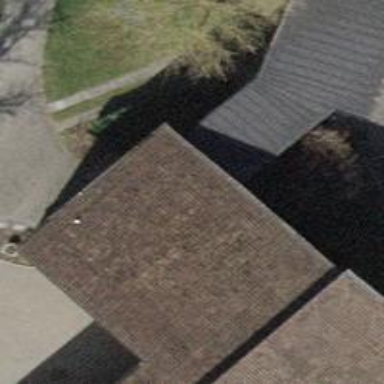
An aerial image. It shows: View of roof of building.